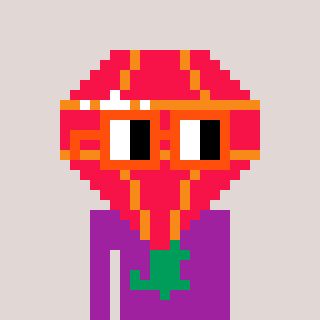
a pixel art character with square orange glasses, a red diamond-shaped head and a magenta-colored body on a warm background